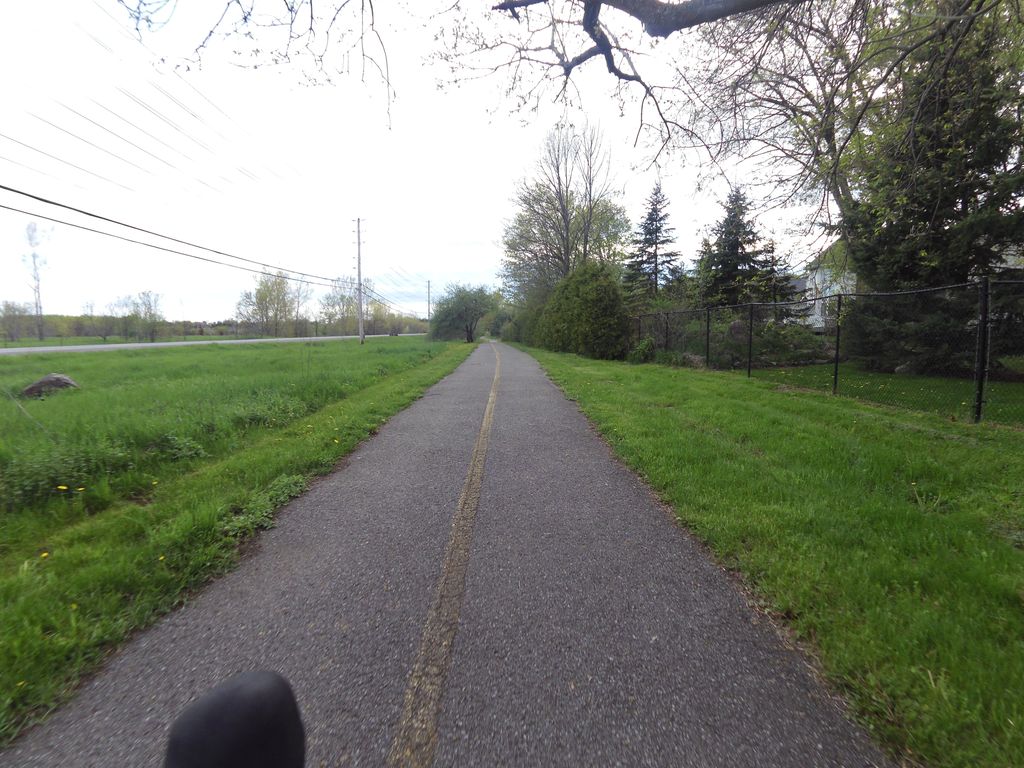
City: ottawa-gatineau